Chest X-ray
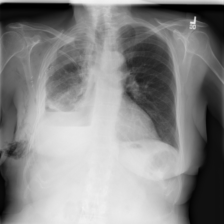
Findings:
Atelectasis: positive
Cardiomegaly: negative
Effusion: positive
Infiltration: positive
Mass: negative
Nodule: negative
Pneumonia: negative
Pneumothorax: negative
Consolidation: negative
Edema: negative
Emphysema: positive
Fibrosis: negative
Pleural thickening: negative
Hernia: negative